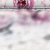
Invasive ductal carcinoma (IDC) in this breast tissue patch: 0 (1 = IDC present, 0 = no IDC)